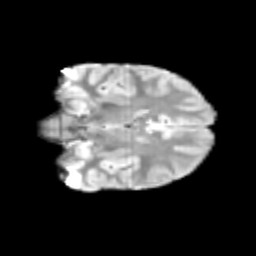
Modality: T2w
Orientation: coronal
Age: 10
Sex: female
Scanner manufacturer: siemens
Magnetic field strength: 3 T
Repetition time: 3.8 s
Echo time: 0.07 s